Interaction volume radius: 10 \u00c5
Interaction volume height: 40 \u00c5
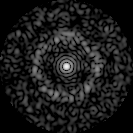
Disorder parameter: 0.8551